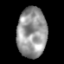
Tissue: lung
Cell type: Epithelial cells
Senescence score: 0.2401
Nuclear area (px): 1446
Mean DAPI intensity: 149.791